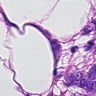
Metastatic tissue present: yes